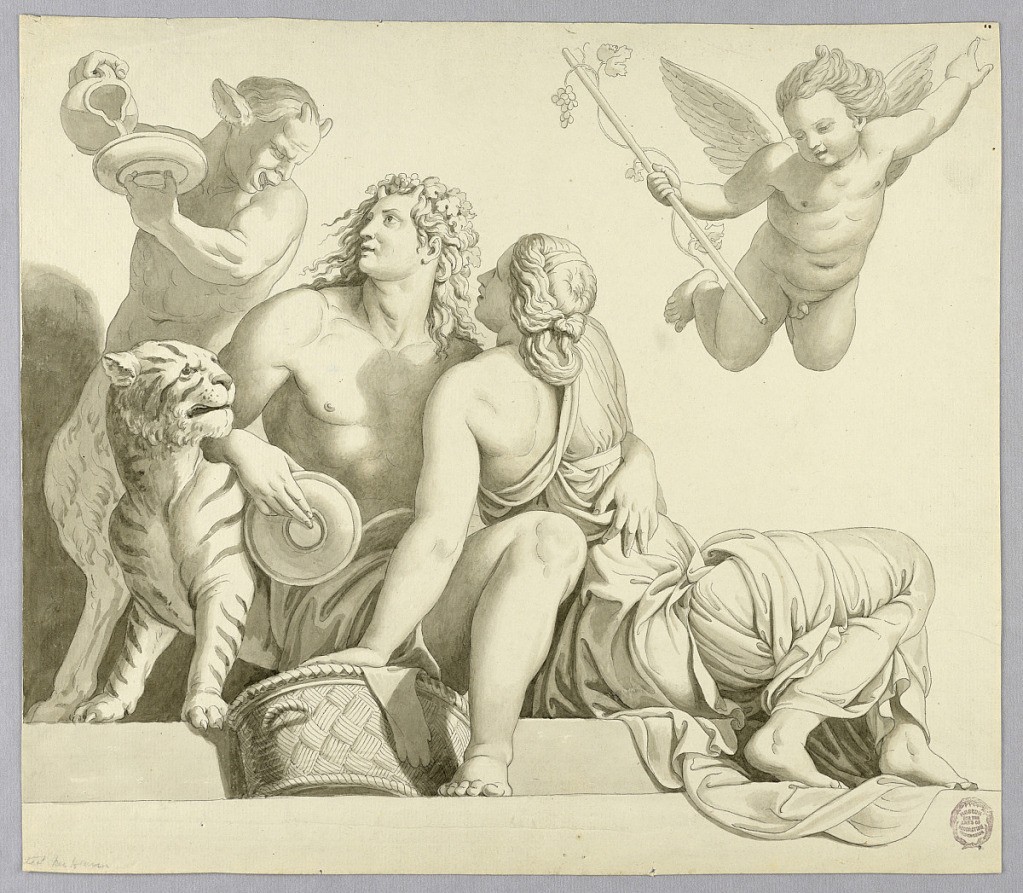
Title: Dionysus and Ariadne
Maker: Johann August Nahl The Younger, German, 1752 - 1825
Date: ca. 1781
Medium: Lead pencil, pen, brush and brownish gray watercolors
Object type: Drawing
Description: Drawing after a fresco devised by Giulio Romano in the Palazzo del Te in Manuta. Dionysus and Ariadne with the satyr at left, and the flying putto at right.